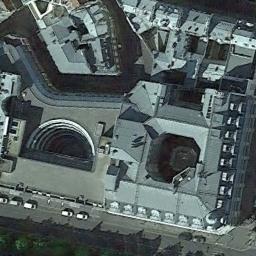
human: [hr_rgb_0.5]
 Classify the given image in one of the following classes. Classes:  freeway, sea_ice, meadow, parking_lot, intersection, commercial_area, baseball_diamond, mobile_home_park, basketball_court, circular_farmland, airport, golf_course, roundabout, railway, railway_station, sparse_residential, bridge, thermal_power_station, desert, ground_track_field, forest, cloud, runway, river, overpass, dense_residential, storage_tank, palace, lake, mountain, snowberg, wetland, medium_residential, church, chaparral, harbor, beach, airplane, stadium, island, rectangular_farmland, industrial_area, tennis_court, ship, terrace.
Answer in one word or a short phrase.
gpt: commercial_area